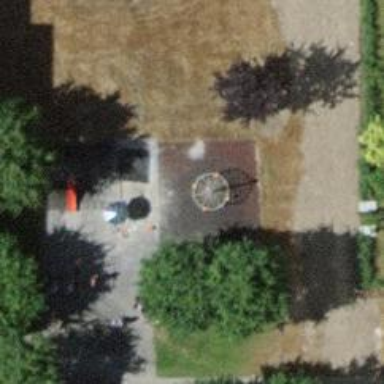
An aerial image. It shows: Playground area for leisure activities on the land.